Question: I have a question, when the grid is empty why does it show 'Page 1 of 0' can't it be 'Page 1 of 1' or something more reasonable?

My code
'''
var xml=client.responseText;
var xmlDoc = $.parseXML(xml);
var $xml = $(xml);
xml=xml.replace(/<productId>1/g, "<productId>"+productMap['1']);
xml=xml.replace(/<productId>2/g, "<productId>"+productMap['2']);
xml=xml.replace(/<productId>3/g, "<productId>"+productMap['3']);
$('#configDiv').empty();
$('#configDiv').html( '<div id="configDetailsGrid" width="100%"><table id="list1" width="100%"></table><div id="gridpager"></div></div>');
//var grid = jQuery("#list1");
//var iconAlert;
var getColumnIndexByName = function (grid, columnName) {
var cm = grid.jqGrid('getGridParam', 'colModel'), i = 0, l = cm.length;
for (; i < l; i += 1) {
if (cm[i].name === columnName) {
return i; // return the index
}
}
return -1;
},
grid = jQuery("#list1"),
iconAlert = '<span class="ui-state-error" style="border:0"><span class="ui-icon ui-icon-alert" style="float: left; margin-right: .3em;"></span></span>';
grid.jqGrid({
datastr : xml,
datatype: 'xmlstring',
//datatype: 'clientside',
colNames:['cfgId','Name', 'Host','Operating System', 'Description','Product', 'Type', 'Last Updated Time','Last Updated By','',''],
colModel:[
{name:'cfgId',index:'cfgId', width:90, align:"left", hidden:true},
//{name:'updateDate',index:'updateDate', width:12, align:'center', /*formatter: oldConfigurationWarning*/ },
{name:'cfgName',index:'cfgName', width:70, align:"left", formatter: 'showlink', formatoptions: {baseLinkUrl: '#'} },
{name:'hostname',index:'hostname', width:70, align:"left"},
{name:'osname',index:'osname', width:90, align:"left"},
{name:'cfgDesc',index:'cfgDesc', width:90, align:"left"},
{name:'productId',index:'productId', width:40, align:"left"},
{name:'cfgType',index:'cfgType', width:50, align:"left"},
{name:'updateDate',index:'updateDate',sorttype:'Date', width:120, align:"left"},
{name:'emailAddress',index:'emailAddress', width:120, align:"left"},
{name:'absolutePath',index:'absolutePath', width:90, align:"left", hidden:true},
{name:'fileName',index:'fileName', width:90, align:"left", hidden:true}
],
pager : '#gridpager',
rowNum:1000,
rowList:[10,50,100],
scrollOffset:0,
height: 'auto',
emptyrecords: 'No configurations loaded',
autowidth:true,
viewrecords: true,
gridview: true,
multiselect: true,
xmlReader: {
root : "list",
row: "Response",
userdata: "userdata",
repeatitems: false
},
loadComplete: function () {
var count = grid.jqGrid('getGridParam');
var ts = grid[0];
if (ts.p.reccount === 0) {
grid.hide();
emptyMsgDiv.show();
} else {
grid.show();
emptyMsgDiv.hide();
}
//for showlink and icon alert having date difference more than 90 days
var iRow, row, trClasses, $cell,
icfgName = getColumnIndexByName(grid, 'cfgName'),
iupdateDate = getColumnIndexByName(grid, 'updateDate'),
mygrid = grid[0],
rows = mygrid.rows,
cRows = rows.length,
myLink = function (e) {
var $td = $(e.target).closest('td'),
text = $td.text(),
$tr = $td.closest('tr'),
rowid = $tr[0].id;
goToViewAllPage(rowid);
};
for (iRow = 0; iRow < cRows; iRow += 1) {
row = rows[iRow]; // row.id is the rowid
trClasses = row.className.split(' ');
if ($.inArray('jqgrow', trClasses) > 0) {
// the row is a standard row (only if subGrid:true are used)
var cellvalue1,firstDate,secondDate;
$cell = $(row.cells[icfgName]);
cellvalue1=$(row.cells[iupdateDate]).text();
firstDate = new Date();
//console.info(cellvalue1+", "+cellvalue1.length);
//var cellvalue1="08-18-2011 11:49:01";
if(cellvalue1.length>25)
{
secondDate=new Date();
//secondDate = secondDate.substring(0, secondDate.length-3);
if(diffOf2Dates(firstDate,secondDate,true)>=expireCondition)
{
$cell.prepend(iconAlert);
}
$cell.click(myLink);
}
else
{
secondDate = cellvalue1.substring(0, cellvalue1.length-6);
if(diffOf2Dates(firstDate,secondDate,false)>=expireCondition)
{
$cell.prepend(iconAlert);
}
$cell.click(myLink);
}
}
}
},
onSelectRow: function(id,status){
}
});
grid.jqGrid('navGrid','#gridpager',{edit:false,add:false,del:false});
var myGrid = $("#list1");
$("#cb_"+myGrid[0].id).hide();
// place div with empty message insde of bdiv
emptyMsgDiv.insertAfter(grid.parent());
//$("#list1").setGridParam({rowNum:10});
//$("#list1").trigger("reloadGrid");
$("#list1").setGridParam({rowNum:10}).trigger("reloadGrid");
$("#list1").sortGrid('updateDate', false, 'desc');
'''
My Xmldata (when empty)
'''
<Response>
<isSuccess>true</isSuccess>
<operation>viewall</operation>
<message>No configurations loaded</message>
</Response>
'''
I updated accordingly but no still no luck, I still get the same old 'Page 1 of 0'
'''
xmlReader: {
/*root : "list",
row: "Response",*/
root:"Response",
row:"list",
userdata: "userdata",
repeatitems: false
},
'''
my file changes
'''
if(locdata) {
ts.p.records = gl;
//Change after 1 of 0 (Oleg)ts.p.lastpage = Math.ceil(gl/ rn);
ts.p.lastpage = Math.max(ts.p.page,Math.ceil(gl/ rn)); //line no 1181
}
'''
my response
'''
<Response>
<isSuccess>true</isSuccess>
<operation>viewall</operation>
<message>No configurations loaded</message>
</Response>
'''
If we reload the grid it solves the problem too
'''
jQuery("#list1").setGridParam({rowNum:10}).trigger("reloadGrid");
'''
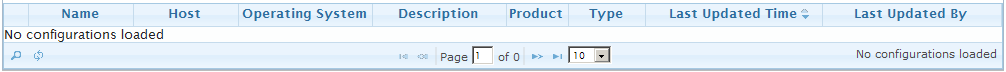
Answer: I don't see that the XML data corresponds to 'xmlReader' which you use. Probably you should switch the values of 'root' and 'row' properties:
'''
xmlReader: {
root : "list",
row: "Response",
userdata: "userdata",
repeatitems: false
}
'''
Additionally the input XML data contain no 'page', 'total' and 'records' properties. In case of usage of any other 'datatype' as ''xml'' or ''xmlstring'' you can define 'page', 'total' and 'records' as functions inside of 'jsonReader'. The 'xmlReader' parameter don't support it.
Currently you don't define 'page', 'total' and 'records' properties. So the default values are used: 'page: "rows>page"', 'total: "rows>total"', 'records: "rows>records"'.
The bug which I described in <URL> is still not fixed in the code of jqGrid 4.2.0. So your current data will display "1 of NaN" before you apply the fix.
After all you can consider to change the line <URL> of the jqGrid code
'''
ts.p.lastpage = Math.ceil(gl/ rn);
'''
to have other value in the 'lastpage'.
: I suggest that you modify the line 'ts.p.lastpage = Math.ceil(gl/ rn);' of the jqGrid code to 'ts.p.lastpage = Math.max(ts.p.page,Math.ceil(gl/ rn));'.
In the case if your input data will contain no '<page>' element or if it contains '<Response><page>1</page>...' you will see '1 of 1'. If your XML data will contain '<Response><page>0</page>...' you will see '0 of 0'.